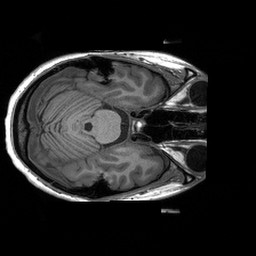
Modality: T1w
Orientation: axial
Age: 23
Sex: female
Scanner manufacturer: siemens
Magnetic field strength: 3 T
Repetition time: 2.3 s
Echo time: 0.00233 s